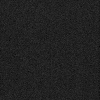
Atmospheric dust classification: dusty